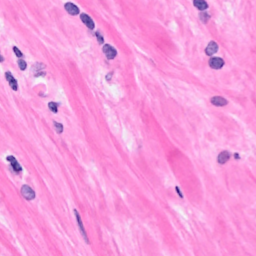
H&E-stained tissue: Breast